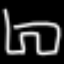
Label: pants